Chest X-ray. View position: PA
Patient age: 57
Patient sex: F
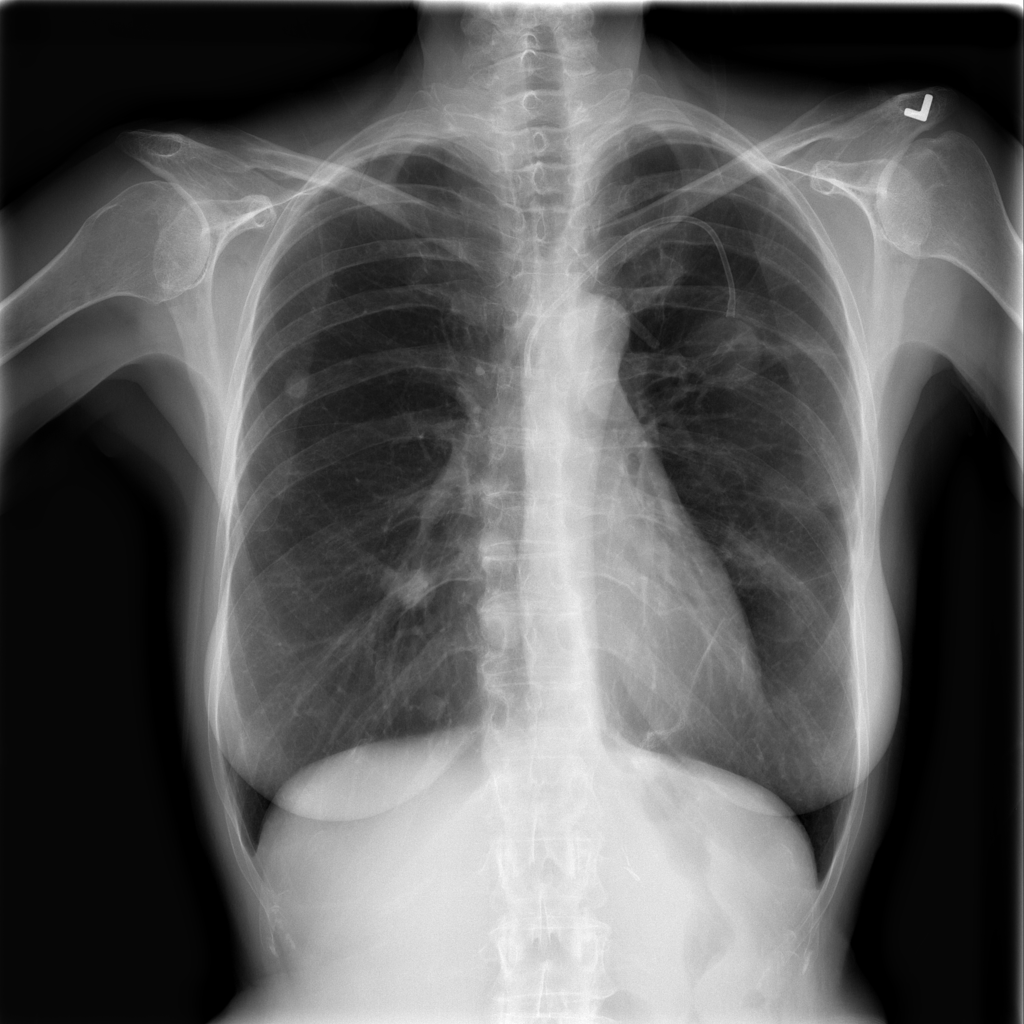
Finding: Pneumothorax